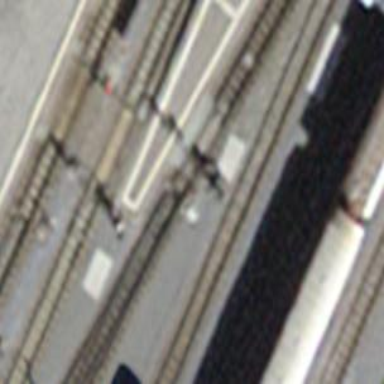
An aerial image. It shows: Railway switch.